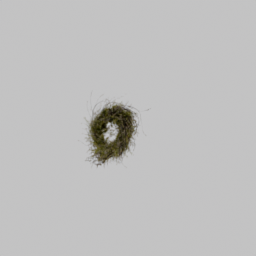
Label: decoration